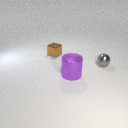
small gray metal sphere in front of small brown metal cube